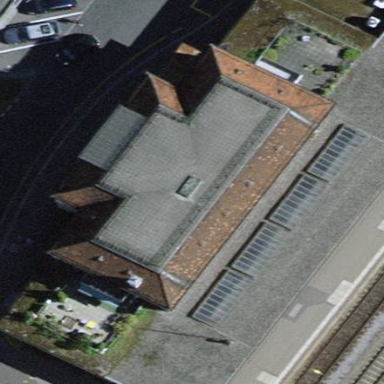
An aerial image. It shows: Train station building.